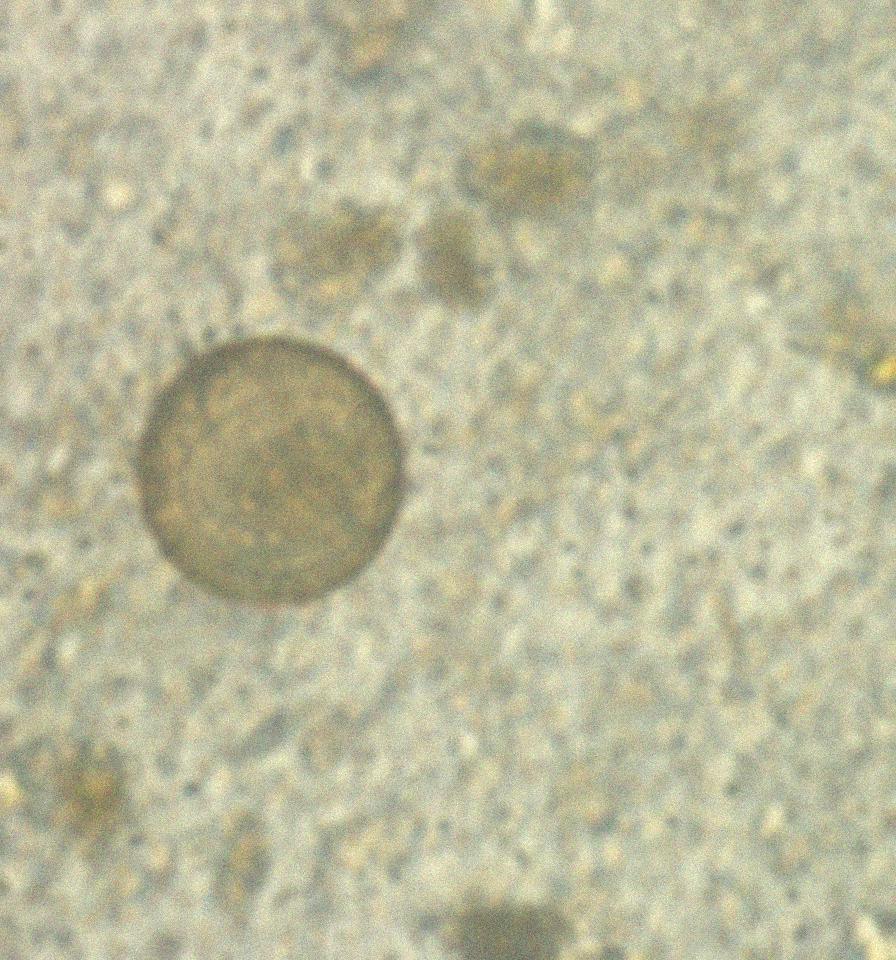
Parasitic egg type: Hymenolepis diminuta